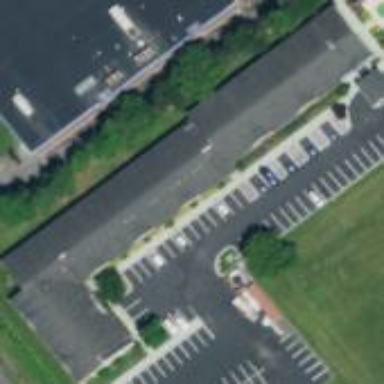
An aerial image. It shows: Building that is motel.